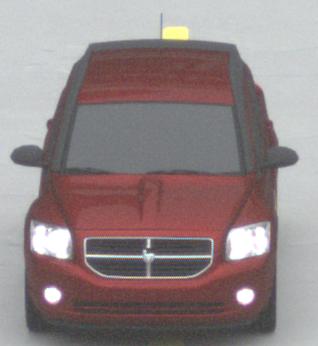
Make: Dodge
Model: Caliber 1.8
Detailed model: Caliber
Model produced from: 2006/06
Model produced until: 2009/03
Doors: 5
Color: red
Road condition: dry road
Daytime: midday
Contrast: low contrast